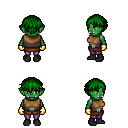
a pixel art fantasy rpg character, female body template, orc, green skin, leather chest armor, magenta pants, green short bangs hairstyle, gold gloves, black shoes, four views (front, back, left, right), 2x2 character sprite sheet, small pixel art, hard edges, no anti-aliasing